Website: home-depot
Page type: store-pickup
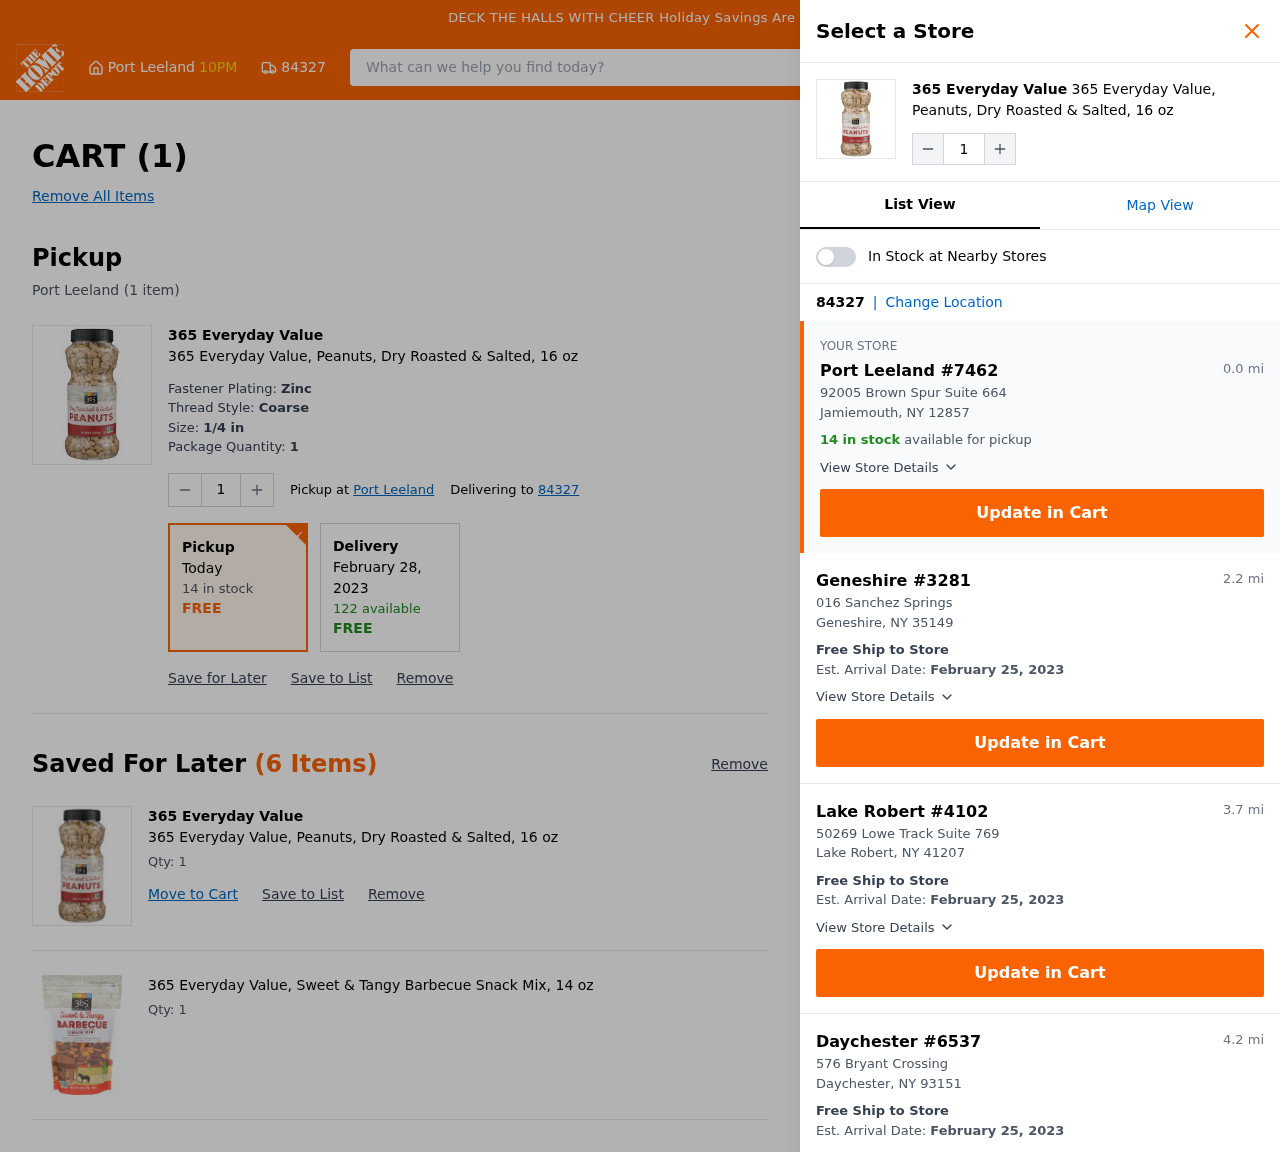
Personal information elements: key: PII_CITY
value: Port Leeland
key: PII_LOCATION1_CITY_STATE_ZIP
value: Jamiemouth, NY 12857
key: PII_LOCATION1_STREET
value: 92005 Brown Spur Suite 664
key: PII_LOCATION2_CITY
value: Geneshire
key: PII_LOCATION2_CITY_STATE_ZIP
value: Geneshire, NY 35149
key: PII_LOCATION2_STREET
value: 016 Sanchez Springs
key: PII_LOCATION3_CITY
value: Lake Robert
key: PII_LOCATION3_CITY_STATE_ZIP
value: Lake Robert, NY 41207
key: PII_LOCATION3_STREET
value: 50269 Lowe Track Suite 769
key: PII_LOCATION4_CITY
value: Daychester
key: PII_LOCATION4_CITY_STATE_ZIP
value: Daychester, NY 93151
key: PII_LOCATION4_STREET
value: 576 Bryant Crossing
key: PII_POSTCODE
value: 84327
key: PII_POSTCODE2
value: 84327
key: PII_POSTCODE_FULL
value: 84327
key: PII_POSTCODE_NUMERIC
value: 84327
Product elements: key: PRODUCT1_BRAND
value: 365 Everyday Value
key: PRODUCT1_NAME
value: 365 Everyday Value, Peanuts, Dry Roasted & Salted, 16 oz
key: PRODUCT2_NAME
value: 365 Everyday Value, Sweet & Tangy Barbecue Snack Mix, 14 oz
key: PRODUCT1_BRAND2
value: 365 Everyday Value
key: PRODUCT1_NAME2
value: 365 Everyday Value, Peanuts, Dry Roasted & Salted, 16 oz
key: PRODUCT1_BRAND3
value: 365 Everyday Value
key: PRODUCT1_NAME3
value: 365 Everyday Value, Peanuts, Dry Roasted & Salted, 16 oz
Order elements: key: ORDER_NUM_ITEMS
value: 1
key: ORDER_NUM_ITEMS2
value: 1
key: ORDER_ITEM_QTY
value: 1
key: ORDER_DATE
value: Today
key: ORDER_DELIVERY_DATE
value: February 28, 2023
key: ORDER_SHIPPING_DATE
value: February 25, 2023
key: ORDER_SHIPPING_DATE2
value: February 25, 2023
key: ORDER_SHIPPING_DATE3
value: February 25, 2023
Search elements: key: HEADER_SEARCH
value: What can we help you find today?
Other elements: key: SAVED_ITEM1_QTY
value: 1
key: SAVED_ITEM2_QTY
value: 1